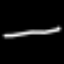
Label: line